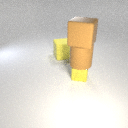
large brown rubber cylinder below large brown rubber cube